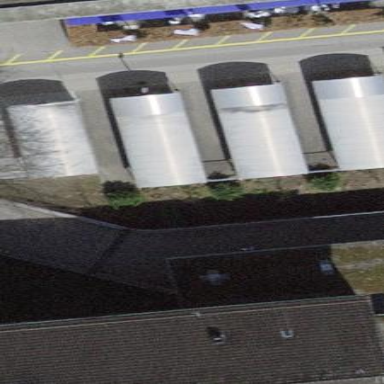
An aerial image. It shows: Bicycle parking facility.